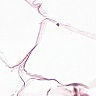
Metastatic tissue present: no